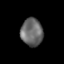
Tissue: skin
Cell type: Others
Senescence score: 0.2714
Nuclear area (px): 597
Mean DAPI intensity: 104.092